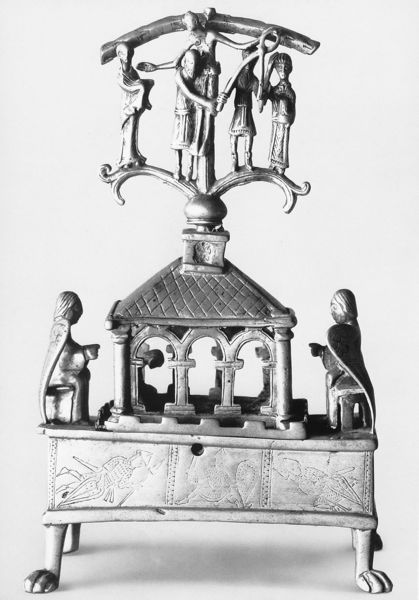
Titel: Kreuzfuß, Kreuzabnahme Christi über heiligem Grab
Standort: Herkunftsland: (NL Maasgebiet) (EU - NL - Maasgebiet)
Institution: Nürnberg, Germanisches Nationalmuseum
Schlagwörter: fuß, mann, schatten, weiß, menschen, frau, schwarz, säulen, tisch, dach, gebäude, haus, muster, silber, kirche, figur, paar, bauern, engel, skulptur, beine, füße, bogen, pfoten, foto, bögen, truhe, antike, glaube, kreuz, beten, altar, handwerk, sarg, christus, jesus, kreuzigung, struktur, religiös, kapelle, tempel, jünger, schrein, christentum, sklaven, christi, ägypten, tabernakel, sakristei, passion, löwenfuß, kreuzweg, tierfüße, temole